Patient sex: M
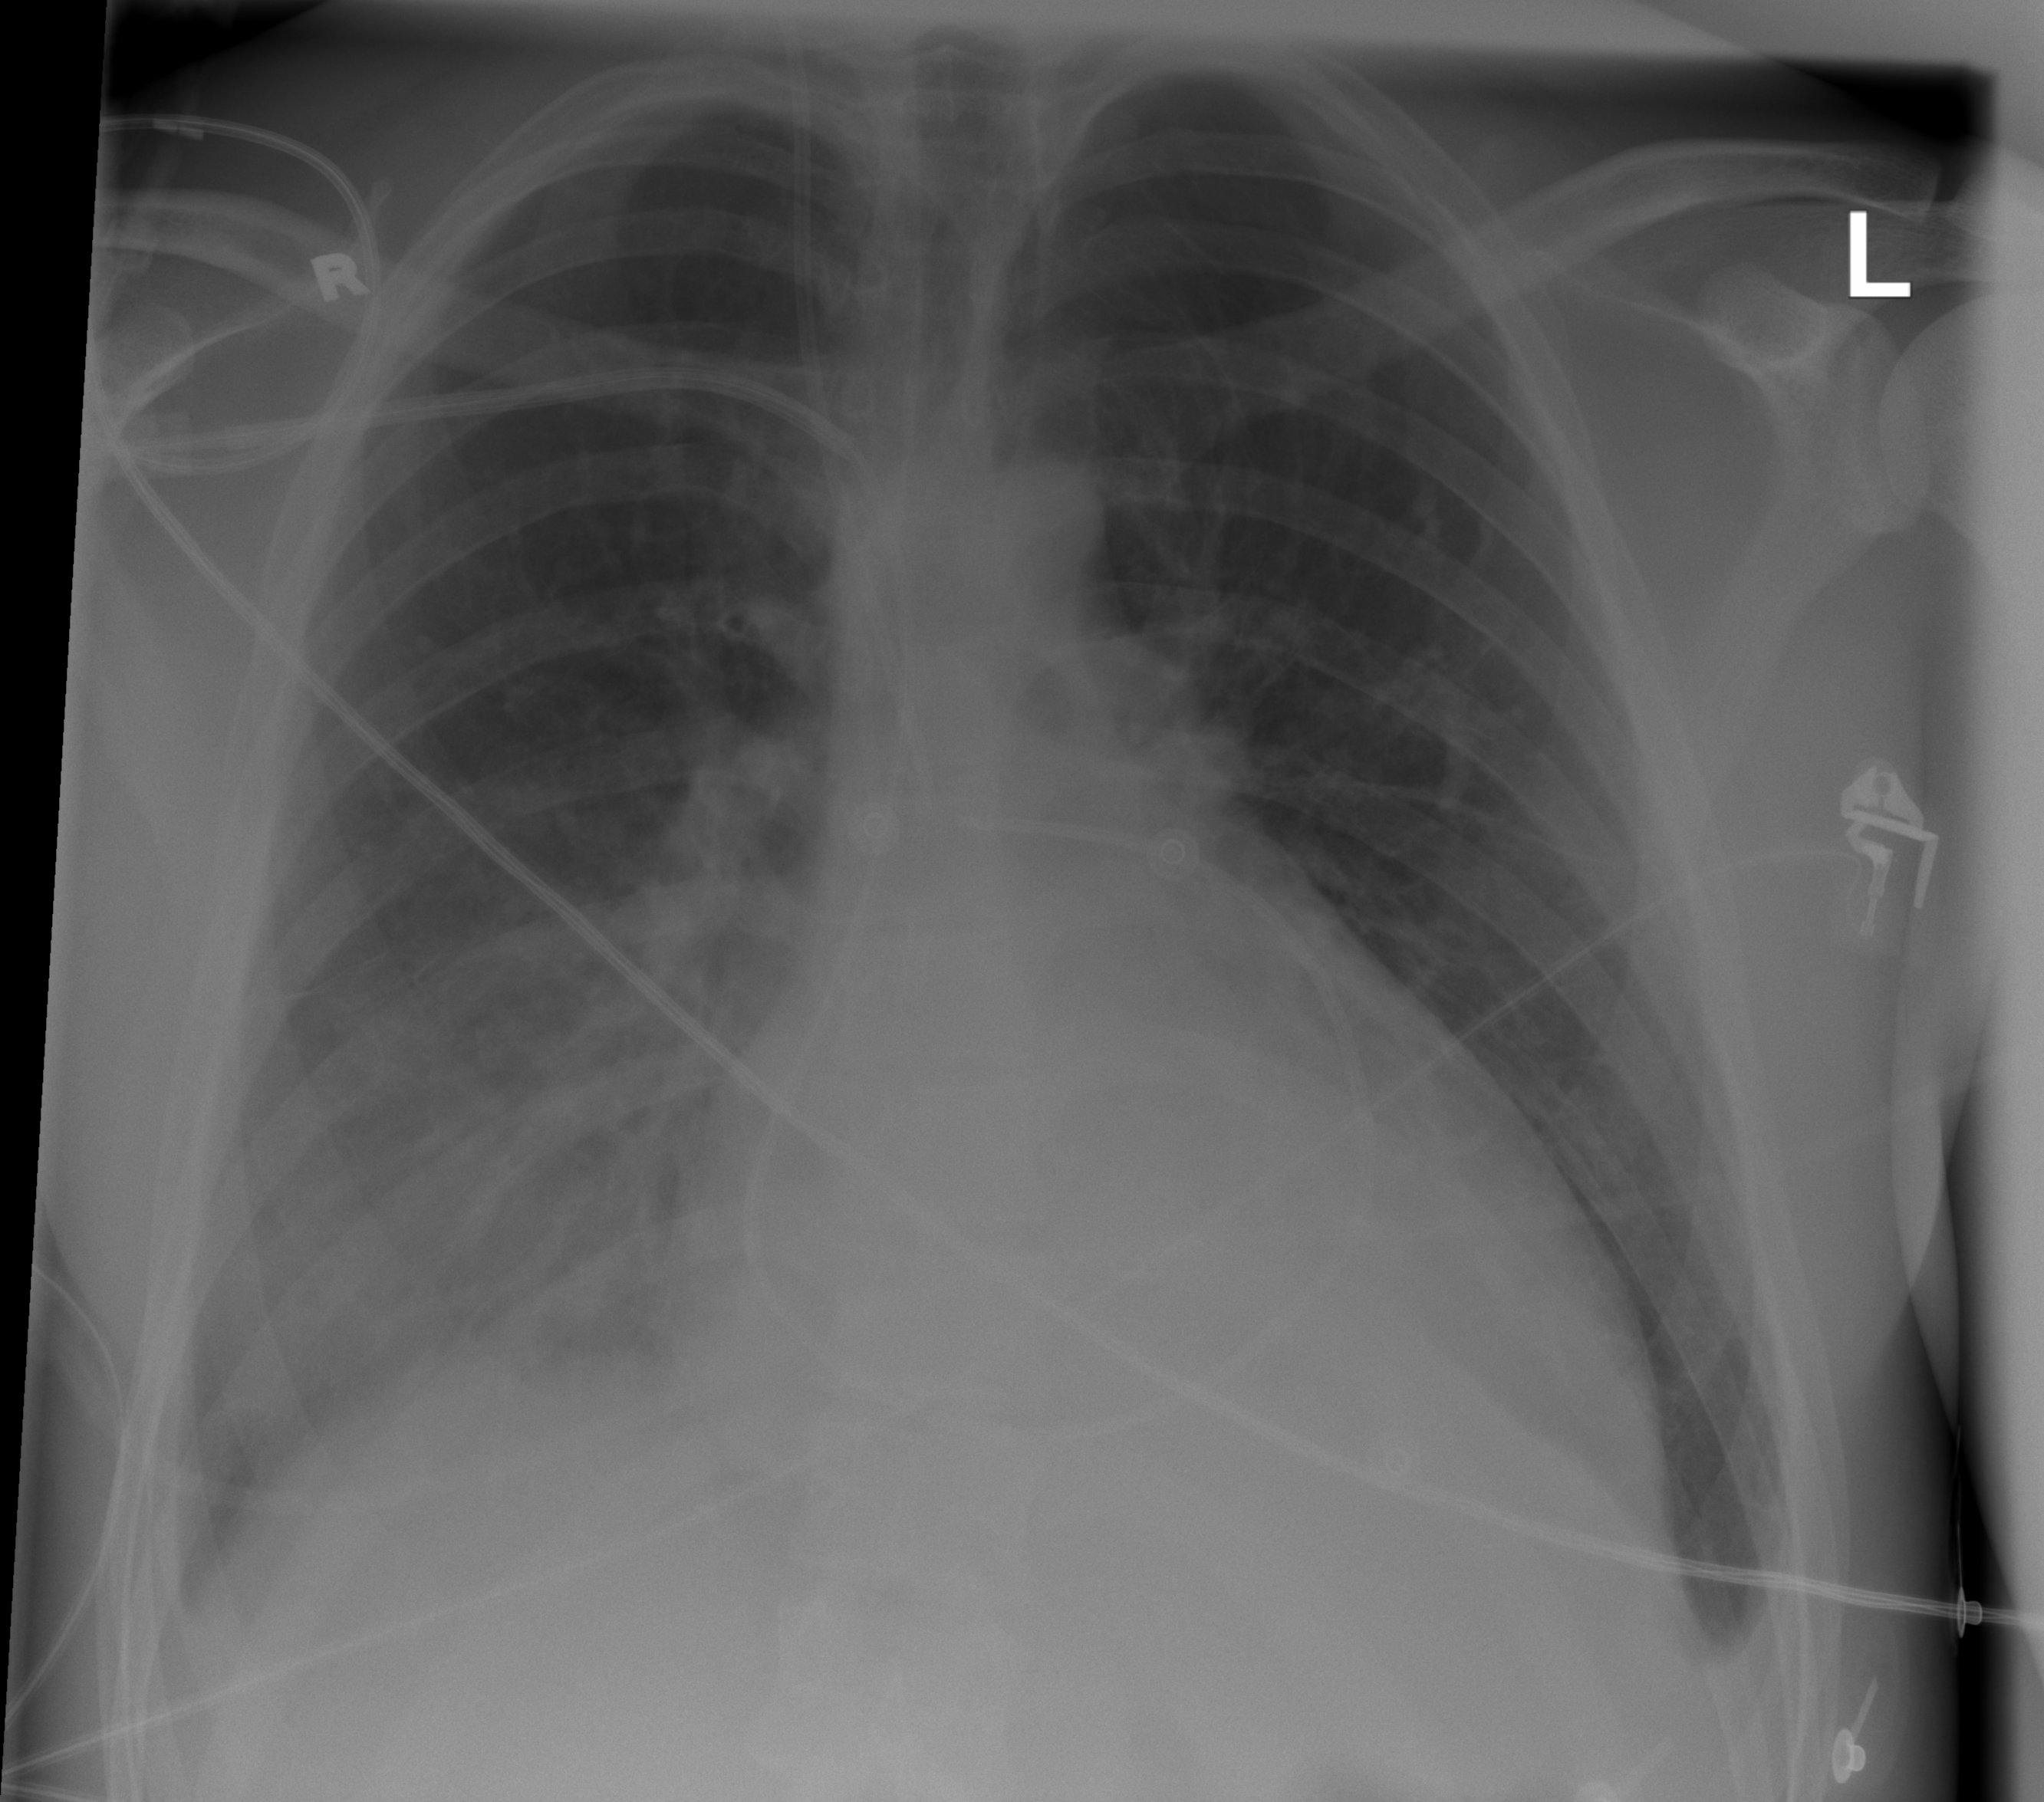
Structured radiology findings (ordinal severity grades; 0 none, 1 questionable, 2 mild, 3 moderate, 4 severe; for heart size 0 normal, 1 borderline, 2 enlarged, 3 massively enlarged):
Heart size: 2
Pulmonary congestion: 2
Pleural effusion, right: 2
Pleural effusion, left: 2
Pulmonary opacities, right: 2
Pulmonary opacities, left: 0
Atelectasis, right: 2
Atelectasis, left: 0